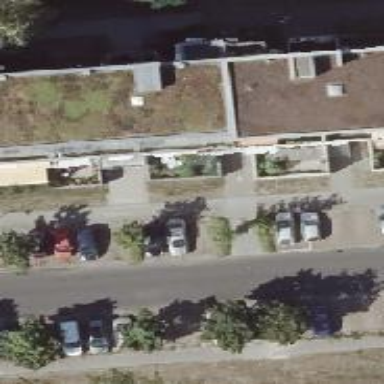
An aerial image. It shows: Sidewalk.